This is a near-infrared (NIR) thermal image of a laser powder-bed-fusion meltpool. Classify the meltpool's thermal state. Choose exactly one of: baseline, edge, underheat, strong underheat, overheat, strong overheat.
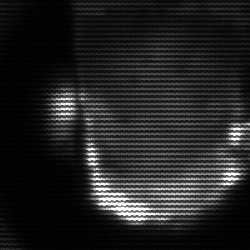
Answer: baseline